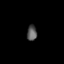
Tissue: lung
Cell type: Epithelial cells
Senescence score: 0.1946
Nuclear area (px): 149
Mean DAPI intensity: 89.315